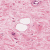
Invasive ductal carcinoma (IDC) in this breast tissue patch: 0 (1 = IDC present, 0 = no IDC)